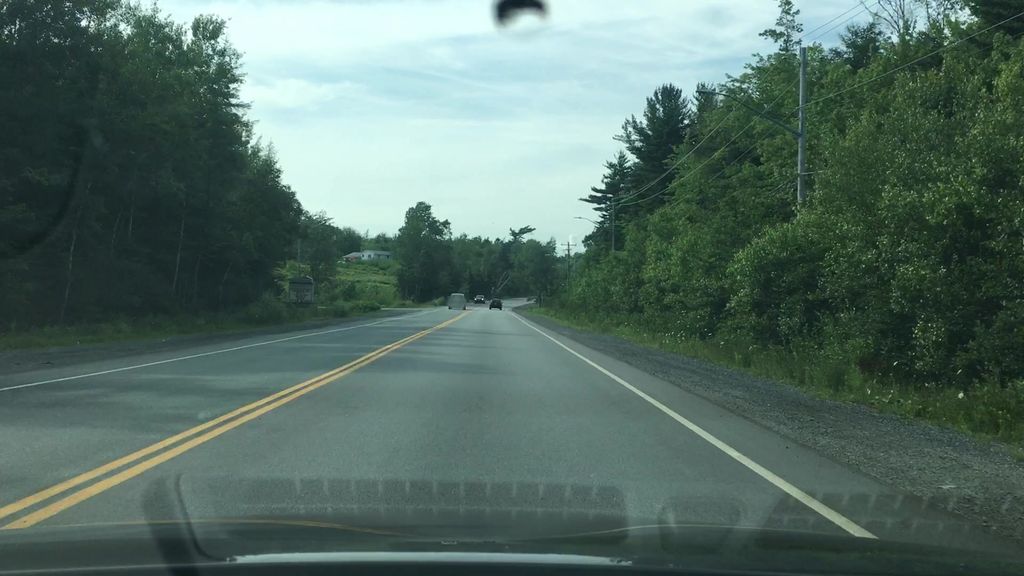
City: halifax